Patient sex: M
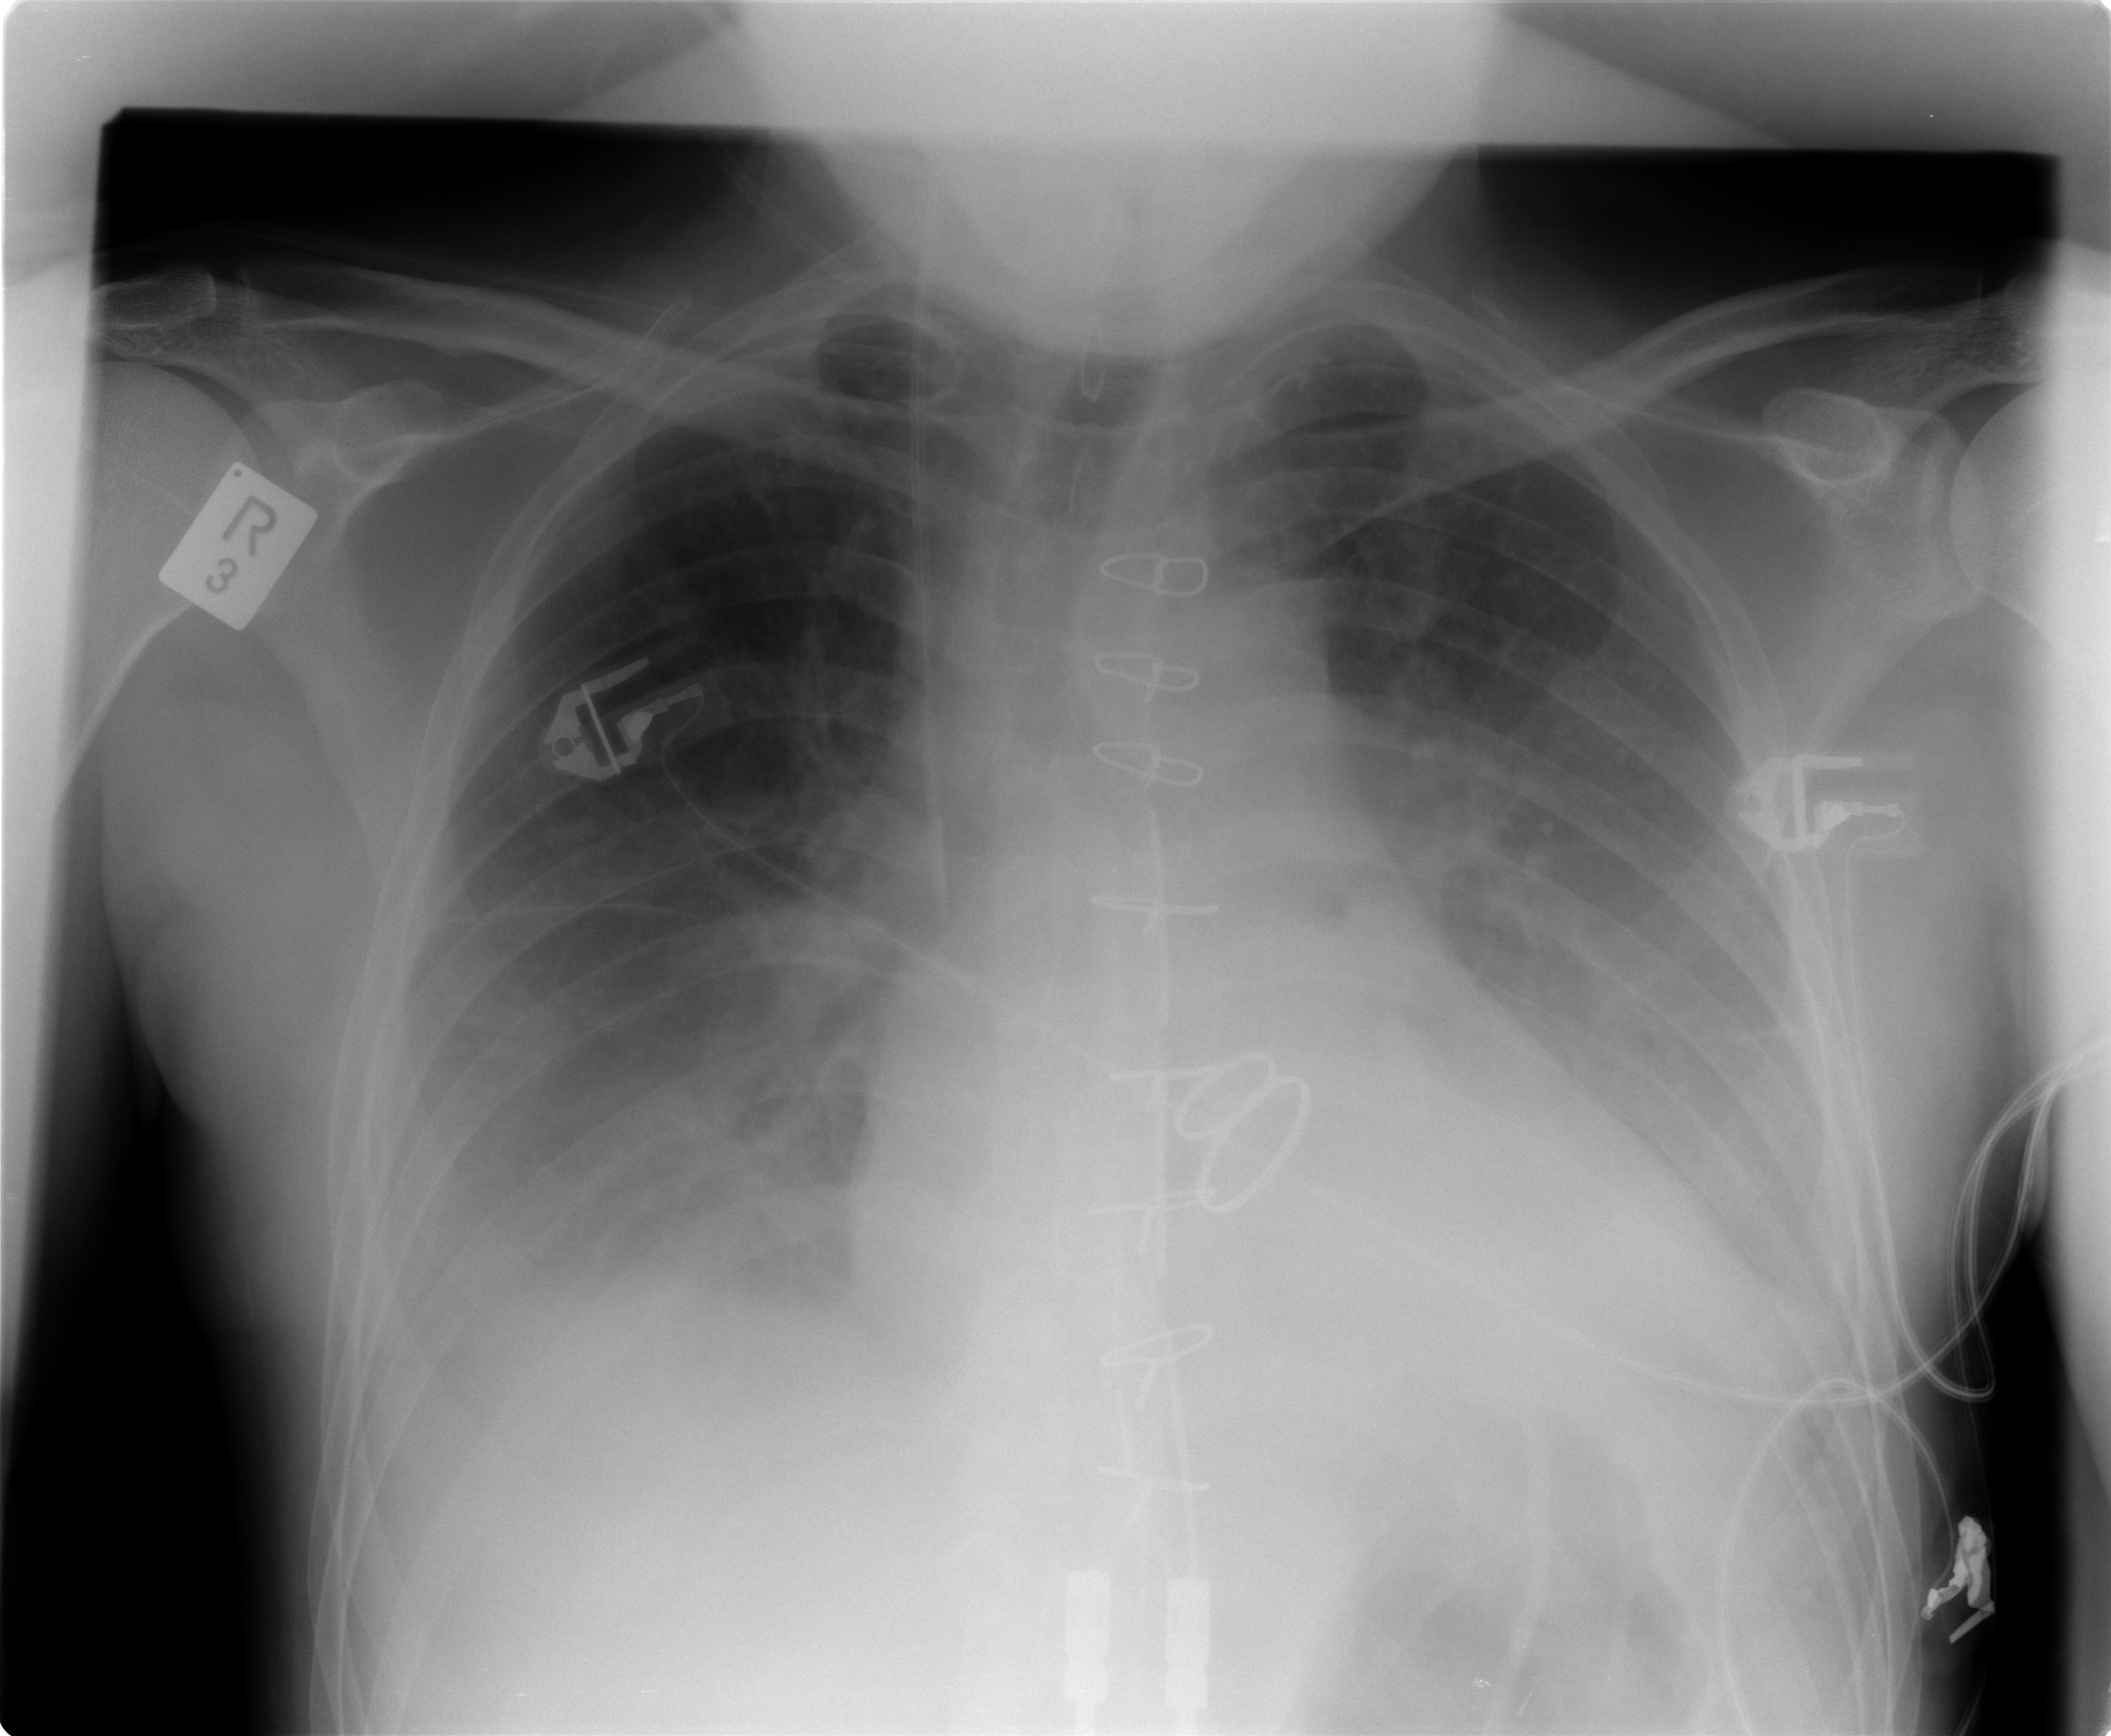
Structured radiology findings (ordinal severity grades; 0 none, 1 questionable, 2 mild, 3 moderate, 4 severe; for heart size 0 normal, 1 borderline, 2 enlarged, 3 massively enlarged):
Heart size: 0
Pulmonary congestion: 2
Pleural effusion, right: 3
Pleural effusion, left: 3
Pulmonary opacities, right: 0
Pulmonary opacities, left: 0
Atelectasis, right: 2
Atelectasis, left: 2